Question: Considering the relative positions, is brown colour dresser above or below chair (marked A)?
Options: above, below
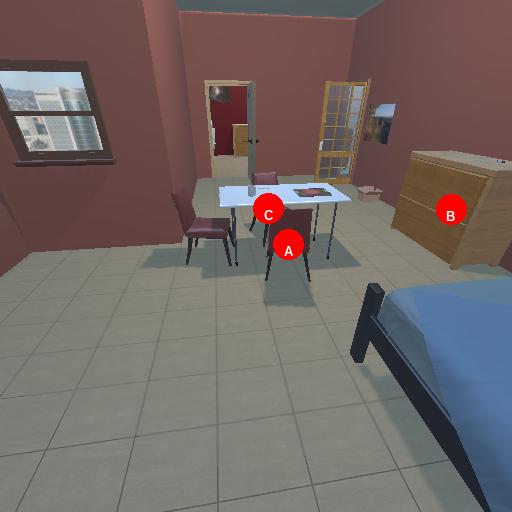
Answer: above